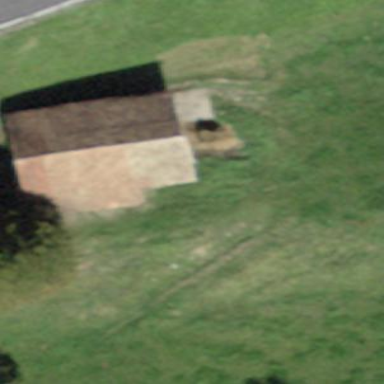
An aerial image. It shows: Rural barn.